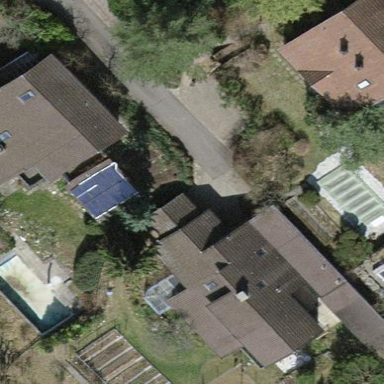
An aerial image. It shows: Building with tiled roof.